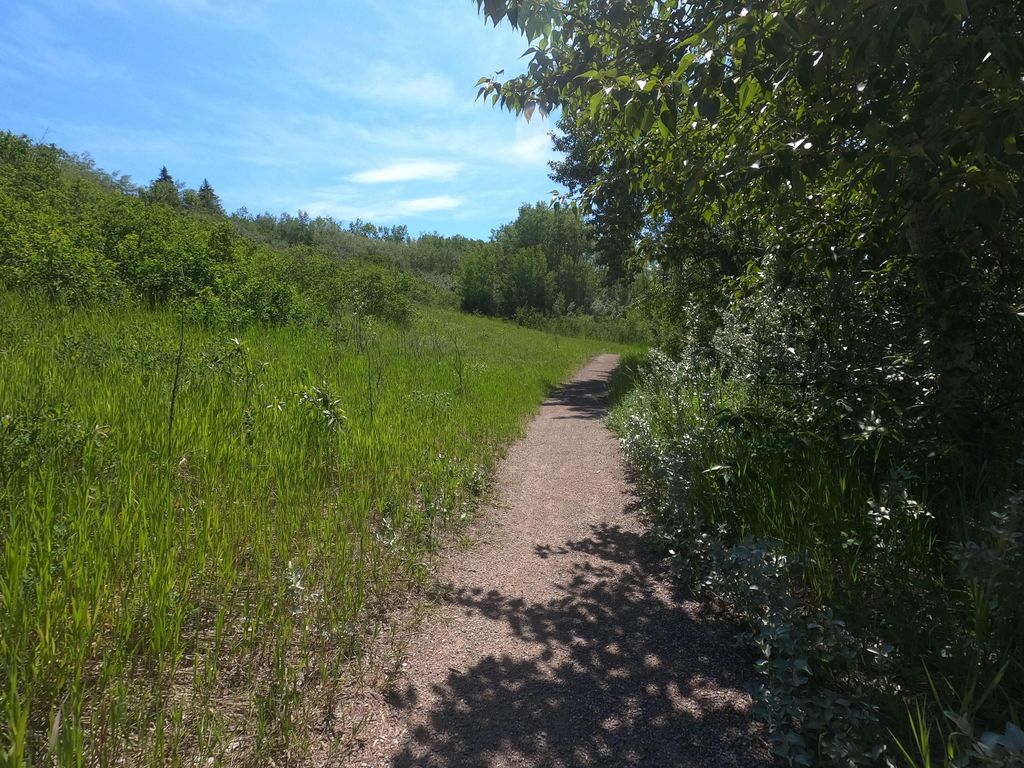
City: calgary